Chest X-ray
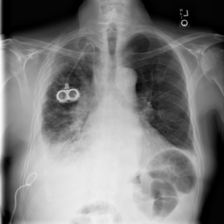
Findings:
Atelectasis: negative
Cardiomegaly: negative
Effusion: positive
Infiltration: negative
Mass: negative
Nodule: negative
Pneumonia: negative
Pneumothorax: negative
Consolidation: negative
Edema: negative
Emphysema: negative
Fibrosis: negative
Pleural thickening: negative
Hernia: negative